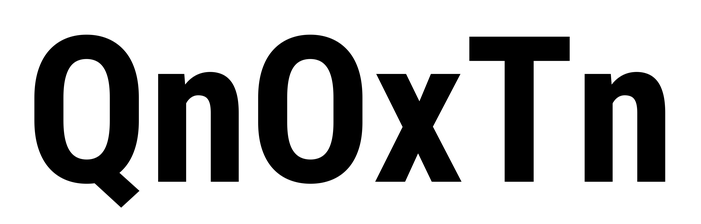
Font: Roboto_Condensed_Bold